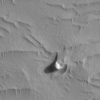
Label: not_dusty